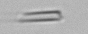
Label: fiber